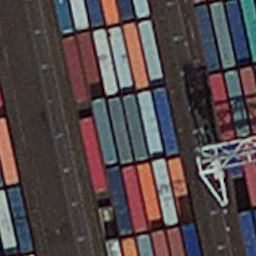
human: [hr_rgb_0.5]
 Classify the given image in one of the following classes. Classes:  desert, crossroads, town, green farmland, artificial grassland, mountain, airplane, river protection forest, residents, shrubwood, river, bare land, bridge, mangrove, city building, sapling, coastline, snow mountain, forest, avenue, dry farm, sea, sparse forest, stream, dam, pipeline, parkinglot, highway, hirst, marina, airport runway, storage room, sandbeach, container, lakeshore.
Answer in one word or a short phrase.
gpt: container